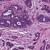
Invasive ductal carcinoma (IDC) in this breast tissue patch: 1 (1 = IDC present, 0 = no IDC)